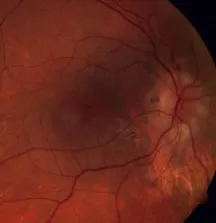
Color fundus photos demonstrating right circumferential. Optic disc swelling with small superior disc flame hemorrhage.
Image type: ophthalmic_imaging (fundus_photograph)